Question: I wanna achieve an horizontal line that strikes a whole view inside a ListView, so I give the effect of striking the whole element in the listview.
How can I achieve this? I have found how to make a line below the view, but not over it.

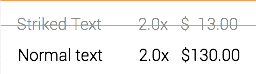
Answer: I have found the answer, if someone founds this useful:
Create a FrameLayout, inside of it I put the LinearLayout (with my TextViews) inside of it, and then a View with height=1dp width=fill_parent, and gravity of center.
The FrameLayout actually was created to make multiple layer views so it was the perfect thing.
Also for the details, in the listAdapter I make the View visible or gone.